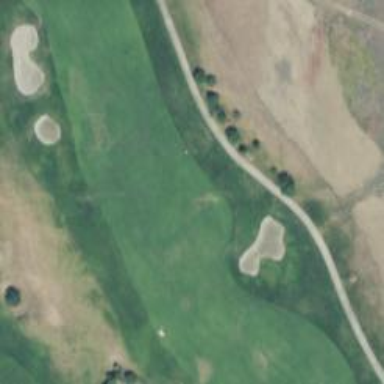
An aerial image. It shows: View of golf hole.